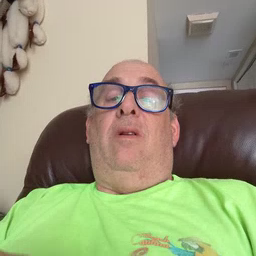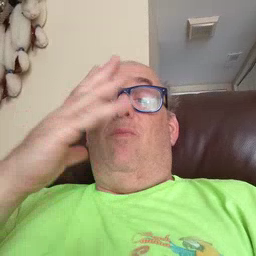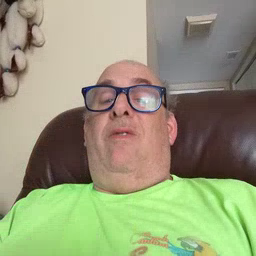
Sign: pretty